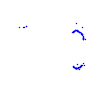
Particle: proton